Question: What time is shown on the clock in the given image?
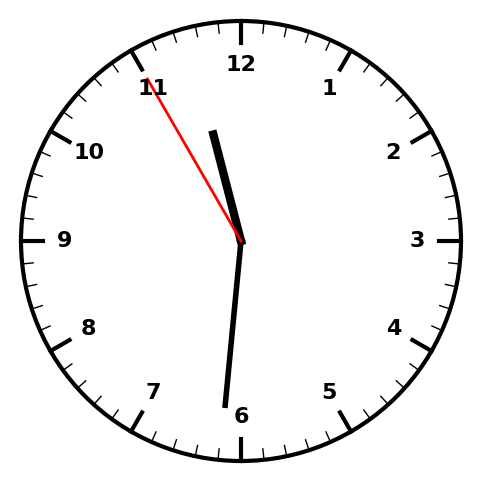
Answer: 11:30:55